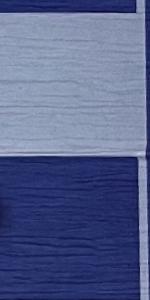
Label: Empty